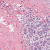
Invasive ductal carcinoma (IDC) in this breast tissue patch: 1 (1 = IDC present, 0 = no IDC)